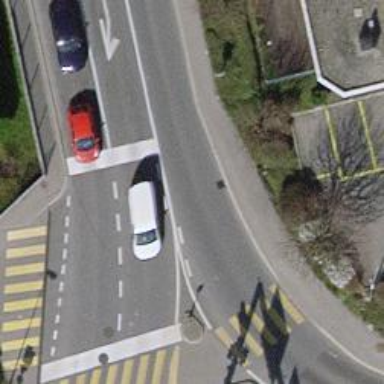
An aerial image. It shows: Road with traffic signals.